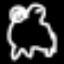
Label: frog